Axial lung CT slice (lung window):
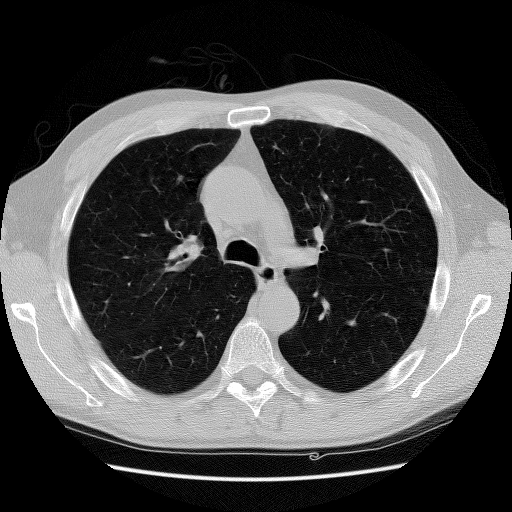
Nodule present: no